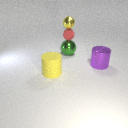
small red rubber sphere below small yellow metal sphere